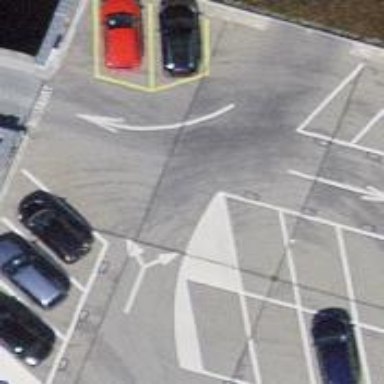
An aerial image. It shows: Parking aisle designated as service road.